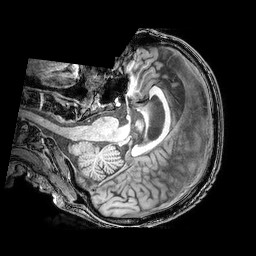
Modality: T1w
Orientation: axial
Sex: male
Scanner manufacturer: philips
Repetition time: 0.008089 s
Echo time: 0.0037 s